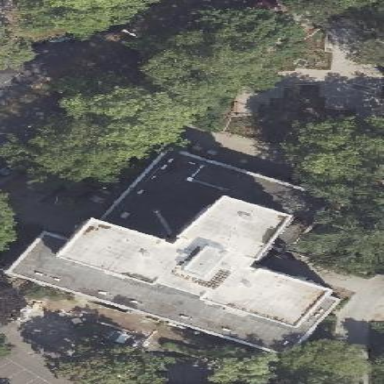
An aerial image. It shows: The image shows part of apartment building.